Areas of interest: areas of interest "Dodo Tennis & Badminton Court"
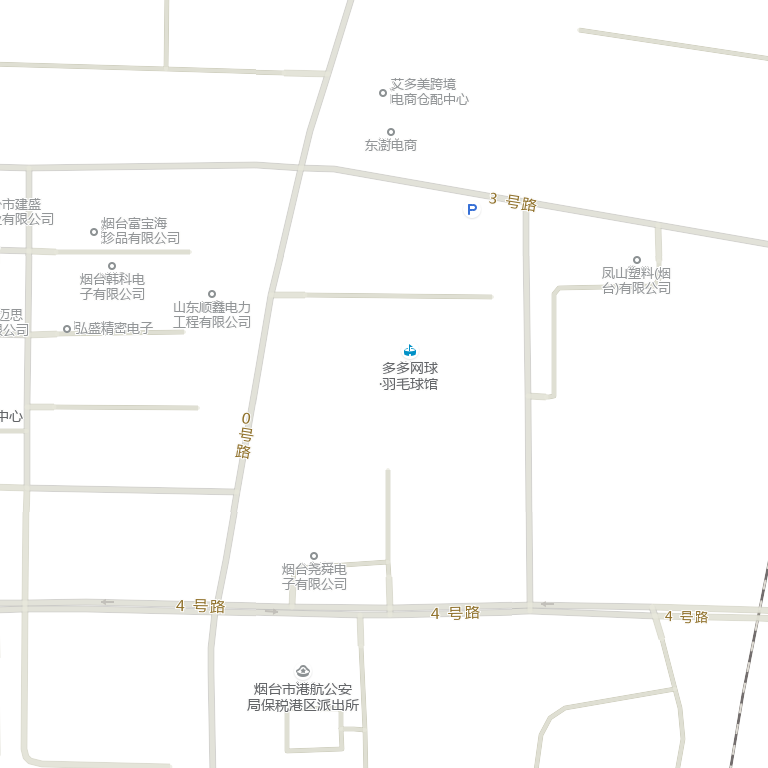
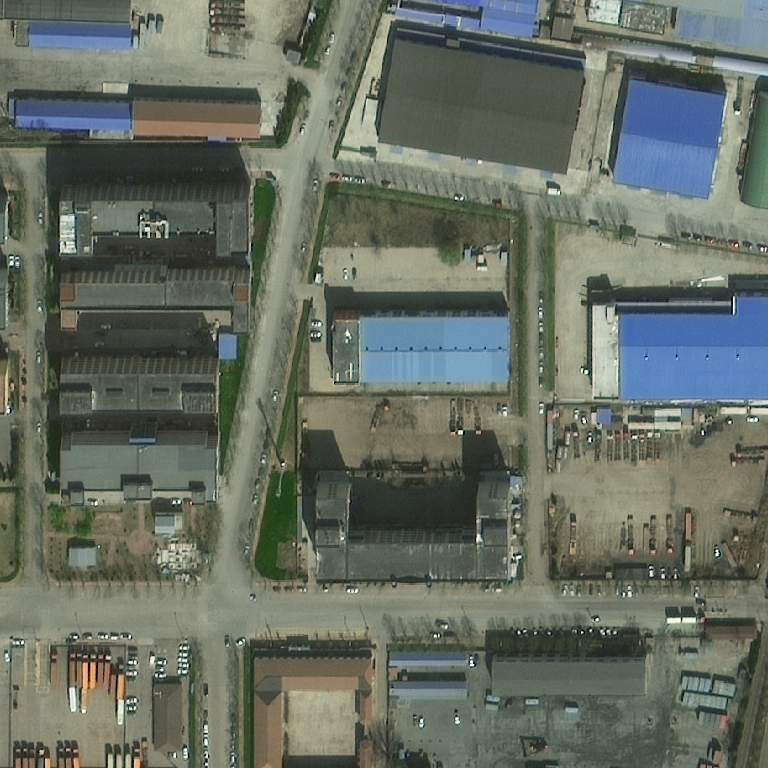